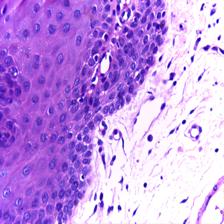
Diagnosis: Normal